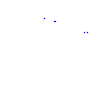
Particle: proton